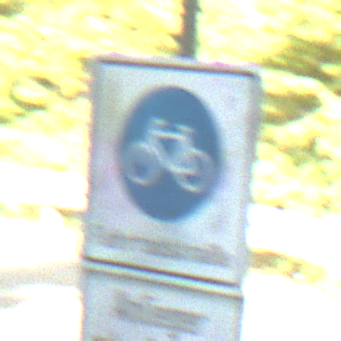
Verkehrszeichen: BeginnFahrradstrasse
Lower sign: PersonengruppenFrei2
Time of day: MorningAfternoon
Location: Outdoor (Nature)
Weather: Clear
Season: NotSpecified
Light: Natural